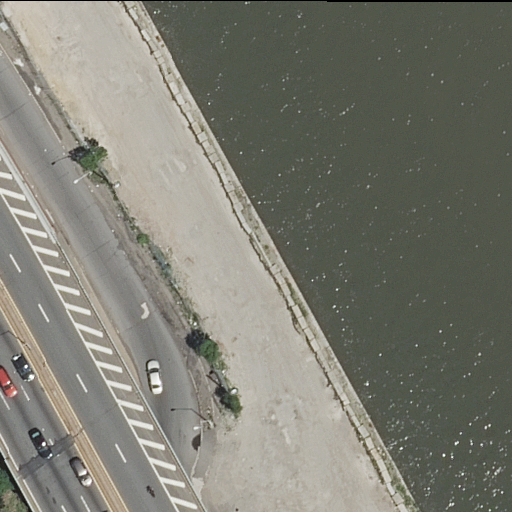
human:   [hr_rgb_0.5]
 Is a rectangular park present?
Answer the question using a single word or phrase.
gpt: no

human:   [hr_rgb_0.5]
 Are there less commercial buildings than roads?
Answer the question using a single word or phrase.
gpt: yes

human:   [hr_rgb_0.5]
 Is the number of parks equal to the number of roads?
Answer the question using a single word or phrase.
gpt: no

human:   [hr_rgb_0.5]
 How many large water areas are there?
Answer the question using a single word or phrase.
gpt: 1

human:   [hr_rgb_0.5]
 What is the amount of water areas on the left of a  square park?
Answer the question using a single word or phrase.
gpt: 0

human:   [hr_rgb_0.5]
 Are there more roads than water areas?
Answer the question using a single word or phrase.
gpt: yes

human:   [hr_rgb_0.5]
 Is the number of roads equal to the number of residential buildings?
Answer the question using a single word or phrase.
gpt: no

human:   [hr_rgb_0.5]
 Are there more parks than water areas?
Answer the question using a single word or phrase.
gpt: no

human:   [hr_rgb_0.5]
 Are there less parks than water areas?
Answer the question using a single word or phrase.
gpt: no

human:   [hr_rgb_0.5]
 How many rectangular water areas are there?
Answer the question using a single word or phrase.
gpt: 1

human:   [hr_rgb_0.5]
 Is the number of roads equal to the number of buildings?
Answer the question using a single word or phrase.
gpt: no

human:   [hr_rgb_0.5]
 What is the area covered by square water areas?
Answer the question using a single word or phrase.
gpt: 0m2

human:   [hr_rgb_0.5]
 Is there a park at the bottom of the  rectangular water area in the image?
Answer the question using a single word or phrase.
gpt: yes

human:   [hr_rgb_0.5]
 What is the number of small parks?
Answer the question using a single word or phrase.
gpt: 0

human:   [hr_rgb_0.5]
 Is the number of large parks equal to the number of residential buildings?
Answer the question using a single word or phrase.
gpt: no

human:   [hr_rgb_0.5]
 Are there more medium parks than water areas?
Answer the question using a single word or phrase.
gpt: no

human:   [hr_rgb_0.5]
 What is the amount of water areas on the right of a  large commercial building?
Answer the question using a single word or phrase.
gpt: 0

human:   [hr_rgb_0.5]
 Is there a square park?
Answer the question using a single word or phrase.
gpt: no

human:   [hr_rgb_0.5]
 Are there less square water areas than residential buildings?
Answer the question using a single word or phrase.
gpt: no

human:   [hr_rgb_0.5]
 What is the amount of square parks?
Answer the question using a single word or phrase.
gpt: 0

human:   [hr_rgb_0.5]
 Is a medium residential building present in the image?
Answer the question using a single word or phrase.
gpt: no

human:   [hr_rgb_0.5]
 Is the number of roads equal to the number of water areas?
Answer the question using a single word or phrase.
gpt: no

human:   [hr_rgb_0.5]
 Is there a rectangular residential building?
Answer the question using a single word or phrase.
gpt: no

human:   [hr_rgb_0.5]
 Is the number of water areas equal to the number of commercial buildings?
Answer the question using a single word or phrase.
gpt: no

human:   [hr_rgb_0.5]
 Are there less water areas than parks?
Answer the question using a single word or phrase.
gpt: no

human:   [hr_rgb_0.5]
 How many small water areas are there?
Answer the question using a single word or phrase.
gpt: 0

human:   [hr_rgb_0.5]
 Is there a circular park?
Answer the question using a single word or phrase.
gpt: no

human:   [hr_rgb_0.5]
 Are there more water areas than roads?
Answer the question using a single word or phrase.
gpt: no

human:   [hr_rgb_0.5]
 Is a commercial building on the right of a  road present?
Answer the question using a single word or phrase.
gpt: no

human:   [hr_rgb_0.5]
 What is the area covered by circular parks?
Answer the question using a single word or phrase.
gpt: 0m2

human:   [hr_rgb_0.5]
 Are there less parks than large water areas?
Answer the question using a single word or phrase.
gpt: no

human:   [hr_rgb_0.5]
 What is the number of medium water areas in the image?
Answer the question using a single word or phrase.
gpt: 0

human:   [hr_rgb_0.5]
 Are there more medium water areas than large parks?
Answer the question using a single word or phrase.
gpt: no

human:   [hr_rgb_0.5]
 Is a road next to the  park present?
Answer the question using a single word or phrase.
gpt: yes

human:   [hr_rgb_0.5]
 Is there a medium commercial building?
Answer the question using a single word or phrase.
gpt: no

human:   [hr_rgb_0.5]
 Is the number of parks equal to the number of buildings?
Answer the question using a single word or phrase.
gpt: no